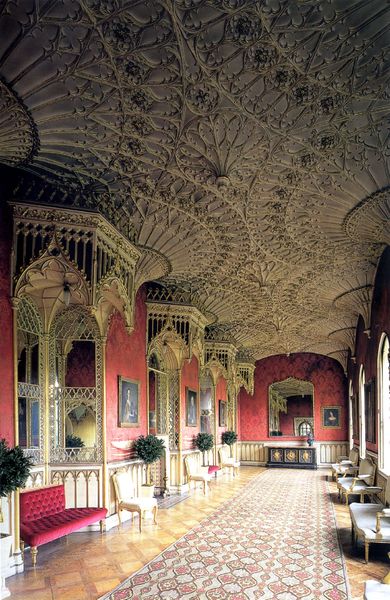
Titel: London-Twickenham, Strawberry Hills, Große Galerie
Künstler: Thomas Pitt
Standort: London, Twickenham (EU - GB)
Schlagwörter: gemälde, himmel, grün, fenster, holz, stuhl, stühle, säulen, gebäude, rot, schloss, muster, ornament, teppich, wand, architektur, stein, innenraum, möbel, spiegel, interieur, decke, pflanze, england, gotik, relief, bilder, sofa, parkett, bank, saal, flut, jugendstil, salon, ornamente, verzierung, stuck, innenansicht, läufer, galerie, halle, foto, fotografie, wände, nische, gewölbe, palast, plastisch, fliesen, flur, mosaik, bildnisse, gaudi, bildniss, bänke, schnitzerei, arabisch, gotisch, spitzbogen, baldachin, pflanzne, mandala, ornamentik, sitzbank, verzeirung, sitzmöbel, palais, nischen, neogotik, sofas, baldachine, rotes, ziborien, decke#, neo-gotisch, rote wände